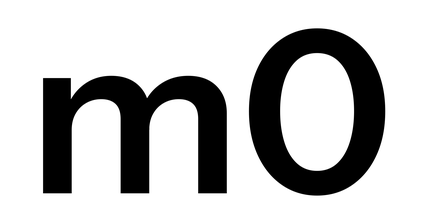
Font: InstrumentSans_SemiBold